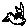
Label: bird